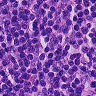
Metastatic tissue present: no